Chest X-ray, PA view. Patient: 17 years old, sex F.
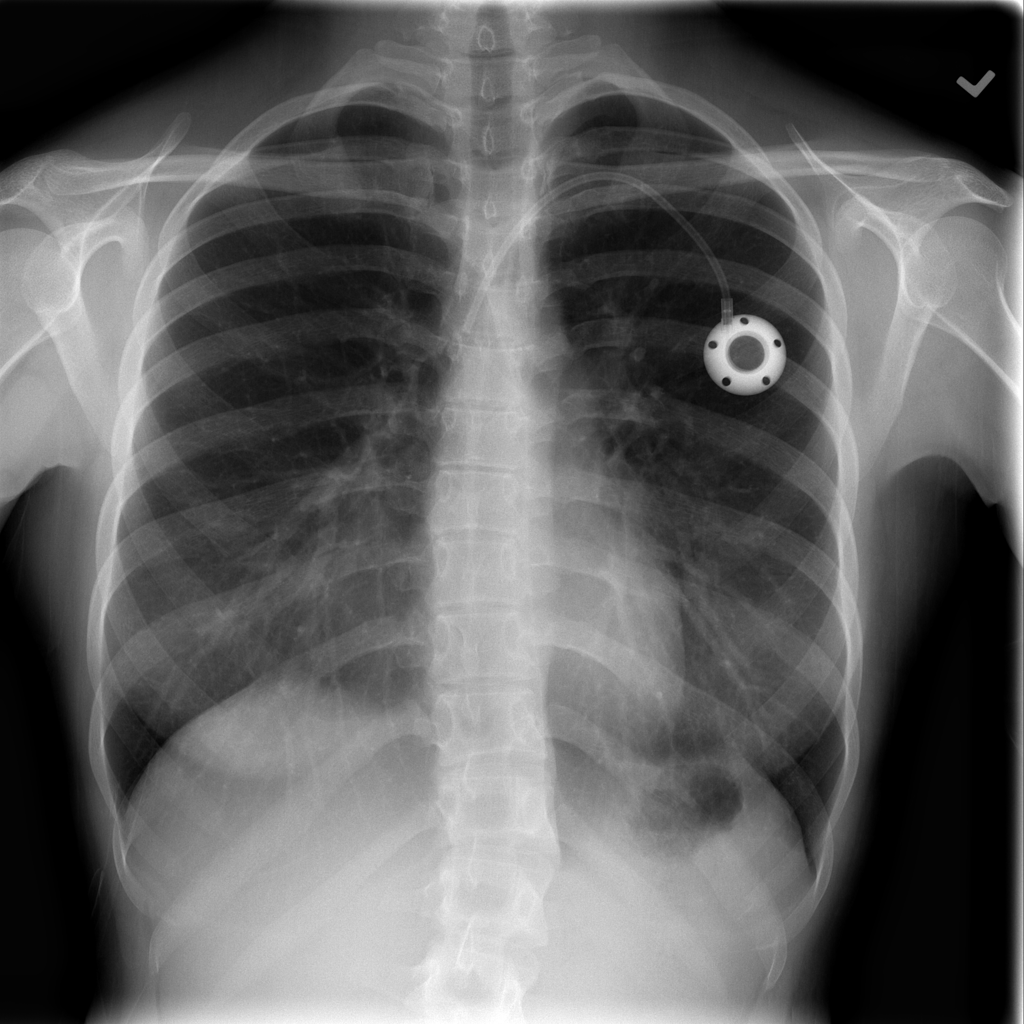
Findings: No Finding